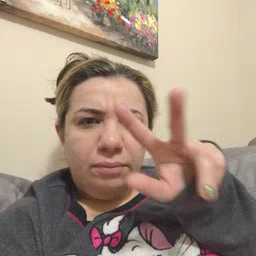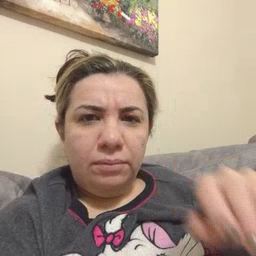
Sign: TV